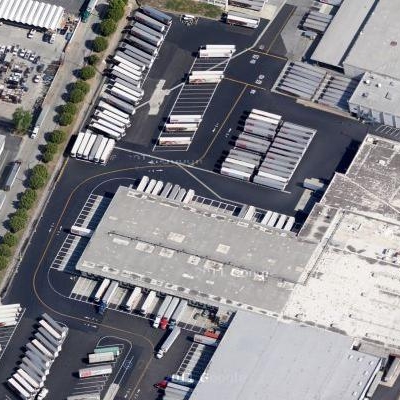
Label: gParking